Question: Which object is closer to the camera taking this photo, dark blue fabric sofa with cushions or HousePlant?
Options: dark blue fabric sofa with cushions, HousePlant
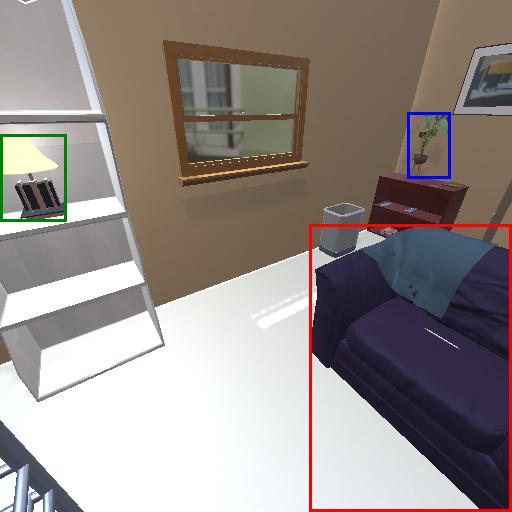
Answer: dark blue fabric sofa with cushions